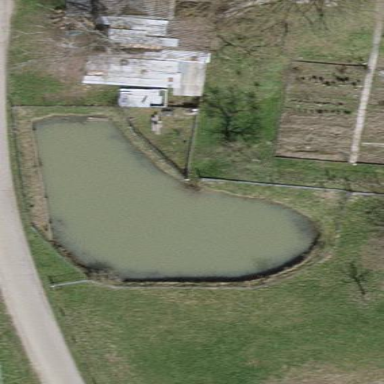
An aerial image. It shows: Pond surrounded by natural water.